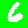
Digit: 6